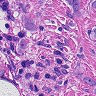
Metastatic tissue present: yes